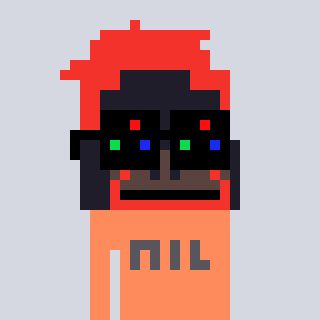
a pixel art character with square black sunglasses, a orangutan-shaped head and a peachy-colored body on a cool background